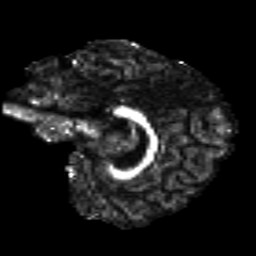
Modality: FA
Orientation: sagittal
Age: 27
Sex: female
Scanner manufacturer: siemens
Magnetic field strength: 3 T
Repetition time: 8.8 s
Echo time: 0.085 s